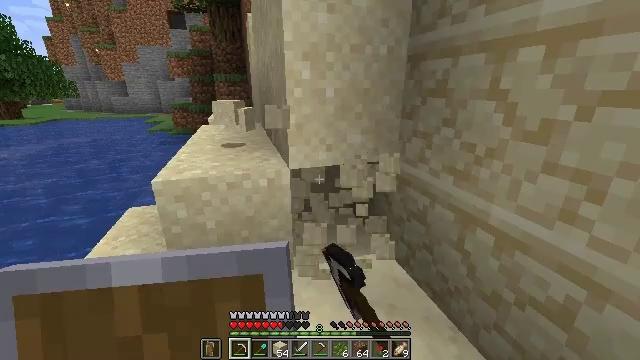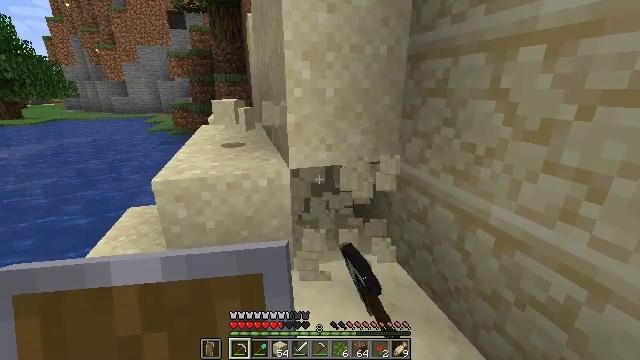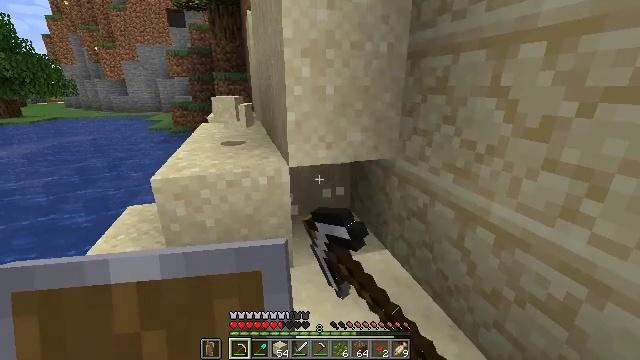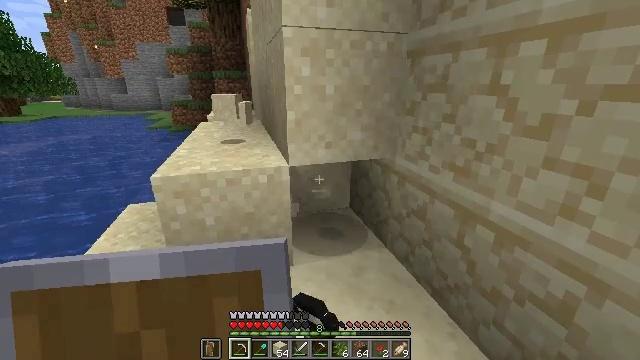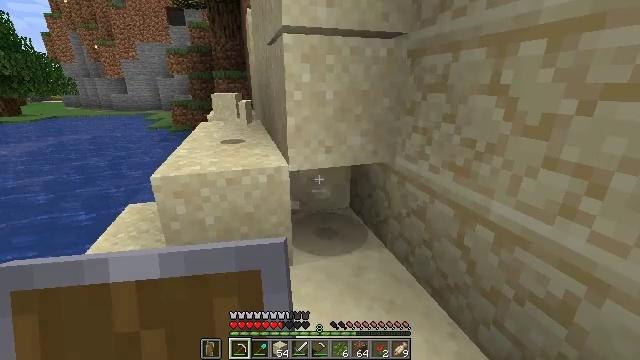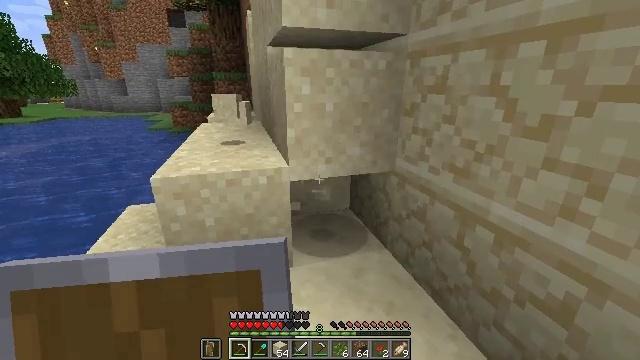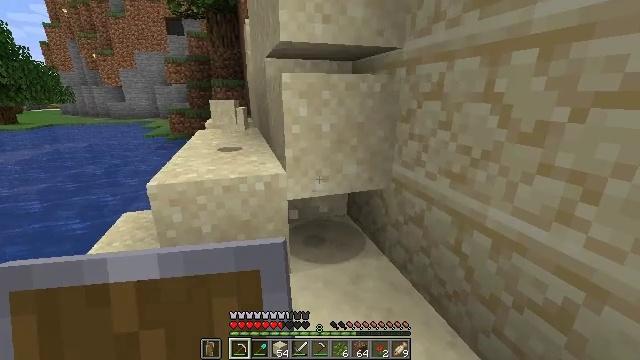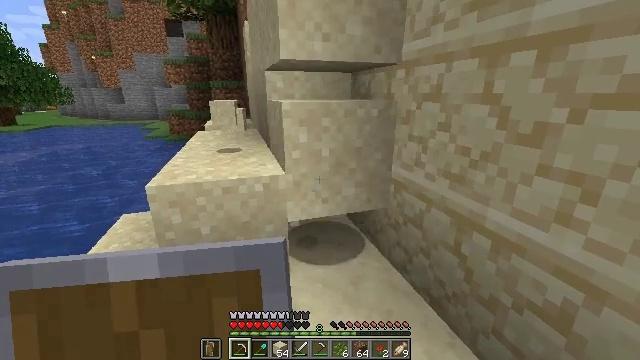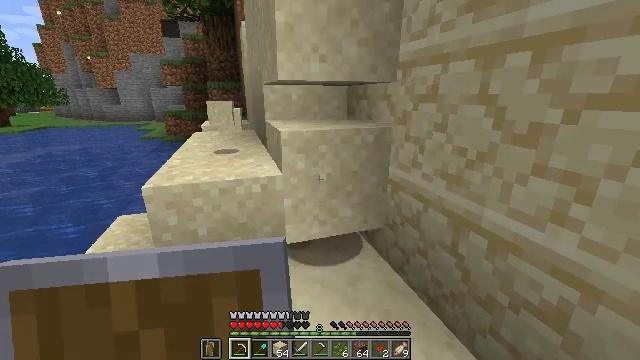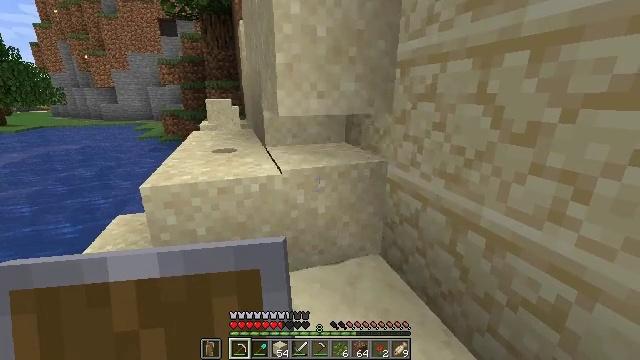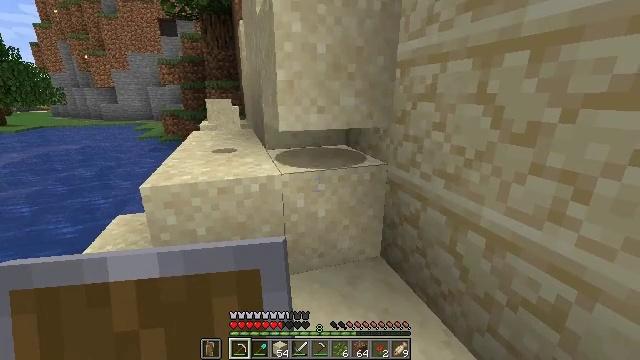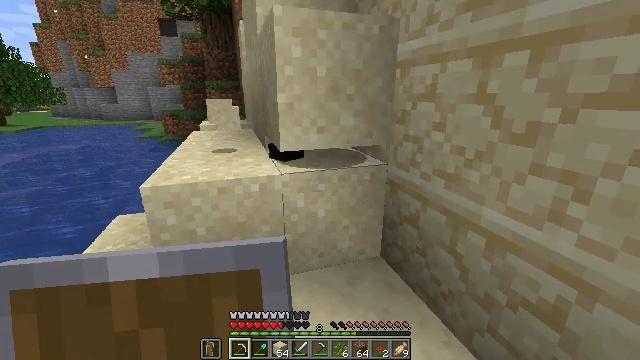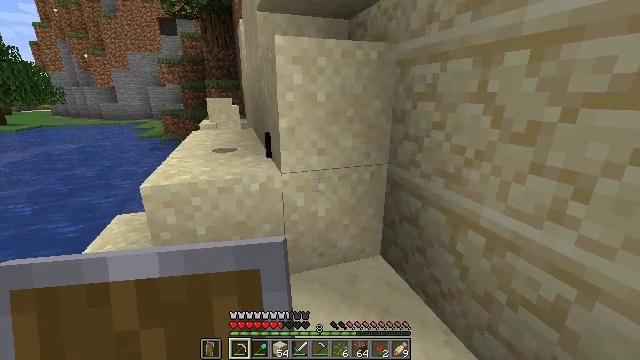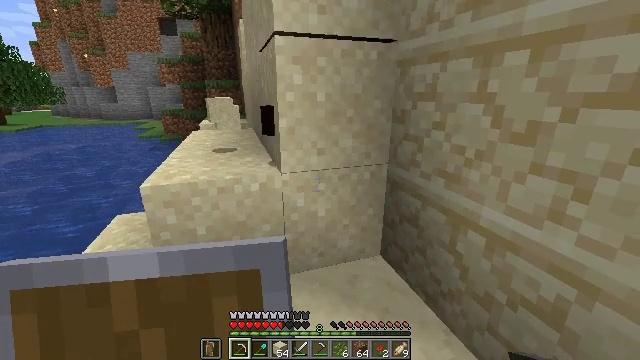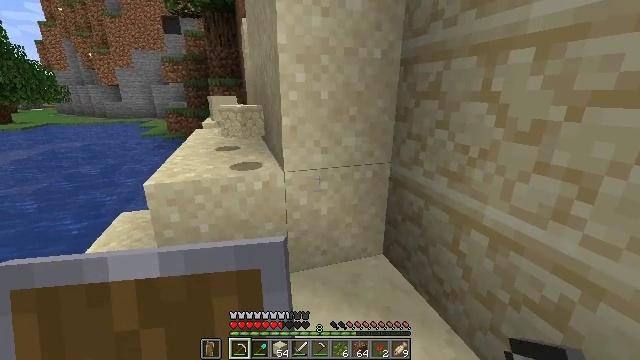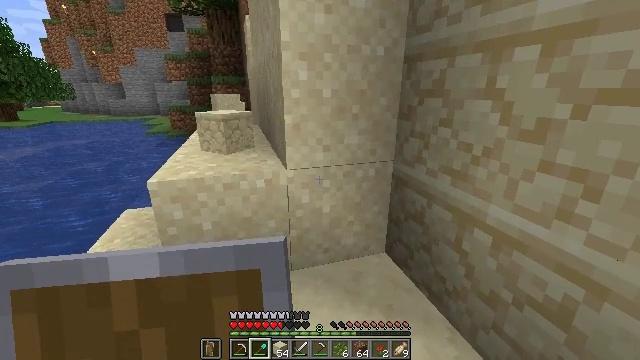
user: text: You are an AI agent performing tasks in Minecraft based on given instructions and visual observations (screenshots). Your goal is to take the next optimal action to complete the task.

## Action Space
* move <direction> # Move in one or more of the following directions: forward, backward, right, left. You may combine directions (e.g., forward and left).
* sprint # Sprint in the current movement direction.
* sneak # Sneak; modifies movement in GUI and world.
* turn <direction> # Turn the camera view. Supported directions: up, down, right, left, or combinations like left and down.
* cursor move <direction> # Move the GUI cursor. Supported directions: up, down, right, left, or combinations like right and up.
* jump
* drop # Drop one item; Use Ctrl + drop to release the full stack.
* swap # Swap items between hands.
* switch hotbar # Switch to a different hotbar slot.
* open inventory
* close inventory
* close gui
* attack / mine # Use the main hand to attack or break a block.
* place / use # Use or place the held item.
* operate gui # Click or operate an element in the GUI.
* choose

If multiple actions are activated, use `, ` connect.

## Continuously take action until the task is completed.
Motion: motion action
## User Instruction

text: Dig up some sand.
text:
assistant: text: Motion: attack / mine
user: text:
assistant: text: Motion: attack / mine
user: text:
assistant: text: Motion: no_op
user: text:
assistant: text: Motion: no_op
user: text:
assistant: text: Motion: no_op
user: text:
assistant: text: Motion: turn up
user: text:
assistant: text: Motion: no_op
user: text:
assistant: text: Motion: no_op
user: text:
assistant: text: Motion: no_op
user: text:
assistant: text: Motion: no_op
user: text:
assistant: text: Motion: no_op
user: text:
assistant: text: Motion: no_op
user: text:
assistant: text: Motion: no_op
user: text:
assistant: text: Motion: no_op
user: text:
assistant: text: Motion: switch to hotbar 2
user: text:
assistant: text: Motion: switch to hotbar 2
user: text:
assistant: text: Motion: switch to hotbar 2
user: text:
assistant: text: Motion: switch to hotbar 2
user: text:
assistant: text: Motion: no_op
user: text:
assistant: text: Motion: turn up, attack / mine
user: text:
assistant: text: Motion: turn up, attack / mine
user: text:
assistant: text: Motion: turn up, attack / mine
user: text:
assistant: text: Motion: turn up, attack / mine
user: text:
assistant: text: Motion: attack / mine
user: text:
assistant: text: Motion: attack / mine
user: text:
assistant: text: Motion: attack / mine
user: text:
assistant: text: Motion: attack / mine
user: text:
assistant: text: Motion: attack / mine
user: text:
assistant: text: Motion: attack / mine
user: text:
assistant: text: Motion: attack / mine